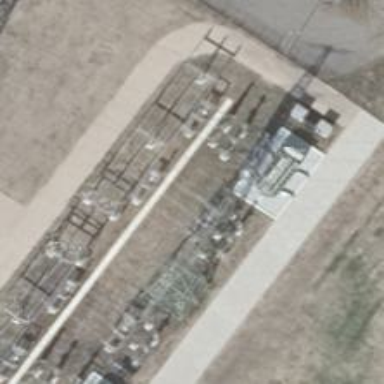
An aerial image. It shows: There are three cables connected to power switch.